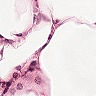
Metastatic tissue present: no